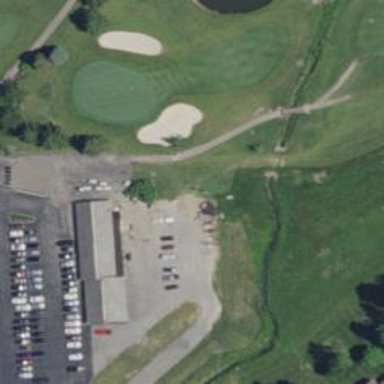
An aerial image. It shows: Path for both roads and golfers.